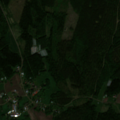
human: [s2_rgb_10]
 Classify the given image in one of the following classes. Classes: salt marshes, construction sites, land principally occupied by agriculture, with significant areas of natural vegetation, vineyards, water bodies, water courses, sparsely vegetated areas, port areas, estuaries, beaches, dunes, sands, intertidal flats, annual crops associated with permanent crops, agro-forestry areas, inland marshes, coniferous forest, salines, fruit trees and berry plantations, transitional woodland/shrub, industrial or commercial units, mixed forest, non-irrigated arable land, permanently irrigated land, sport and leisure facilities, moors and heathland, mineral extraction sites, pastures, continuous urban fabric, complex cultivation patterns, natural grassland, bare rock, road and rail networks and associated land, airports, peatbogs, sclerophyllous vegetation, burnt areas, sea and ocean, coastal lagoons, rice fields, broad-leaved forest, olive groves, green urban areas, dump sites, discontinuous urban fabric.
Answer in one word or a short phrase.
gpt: discontinuous urban fabric, land principally occupied by agriculture, with significant areas of natural vegetation, mixed forest